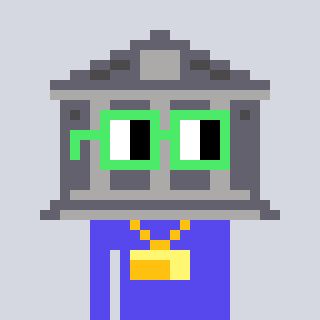
a pixel art character with square light green glasses, a bank-shaped head and a computerblue-colored body on a cool background